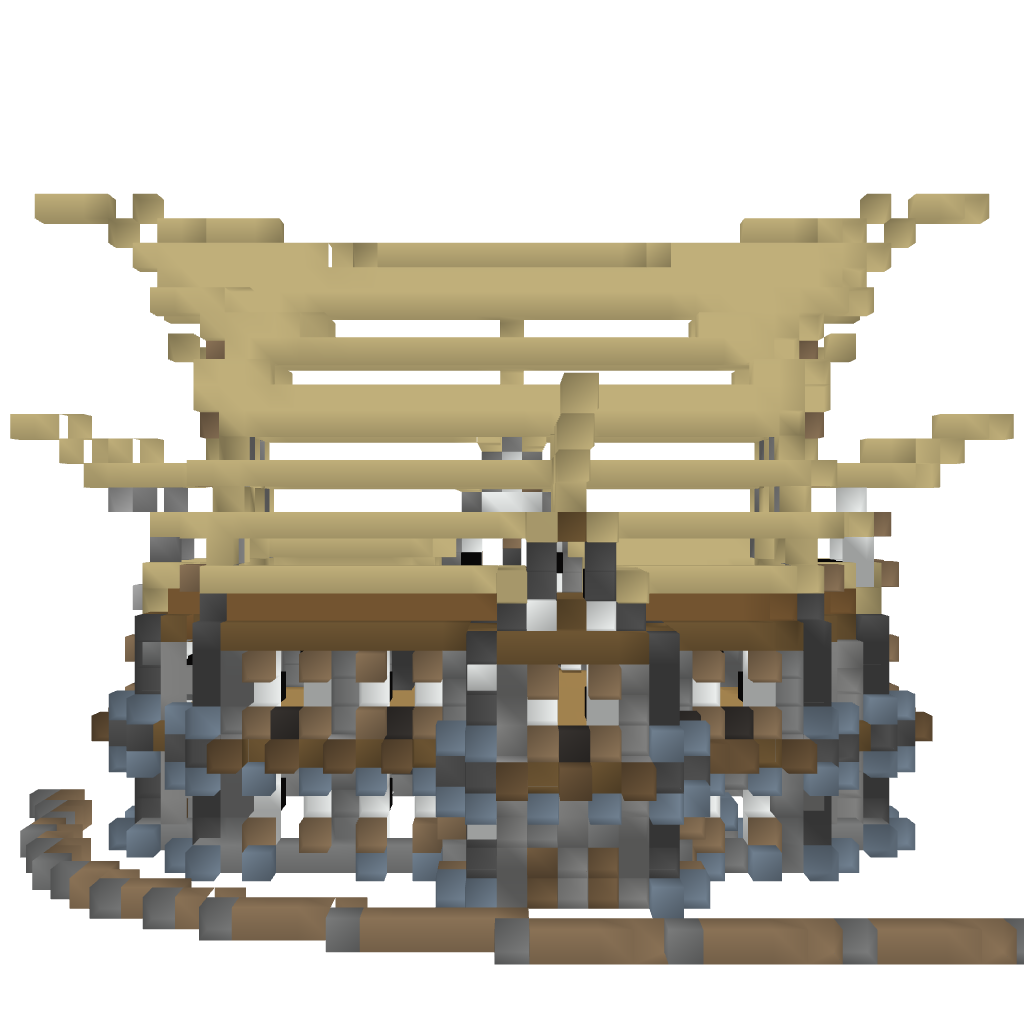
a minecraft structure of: Nordic house #2